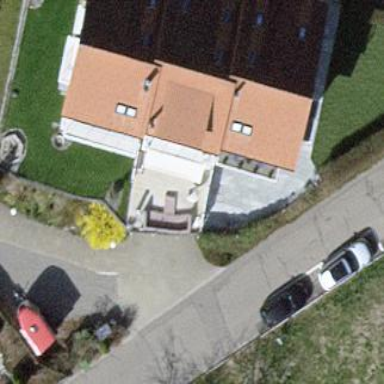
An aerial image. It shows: Terrace building.